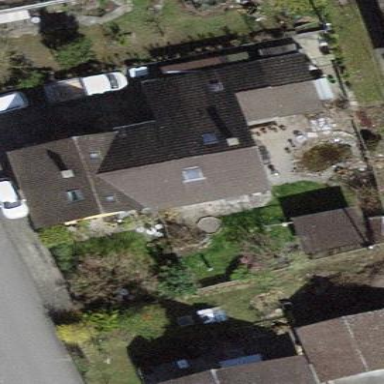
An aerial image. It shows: Building with tile roof.